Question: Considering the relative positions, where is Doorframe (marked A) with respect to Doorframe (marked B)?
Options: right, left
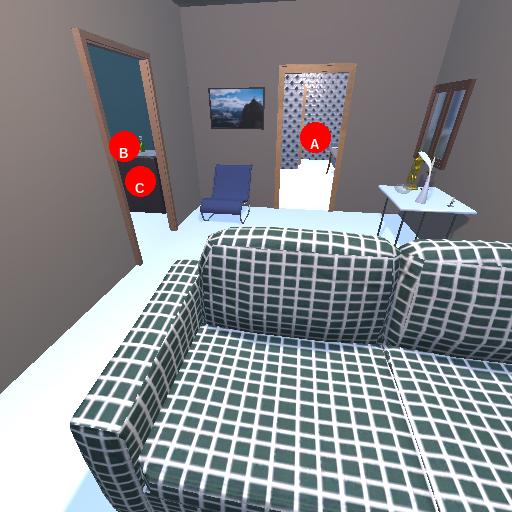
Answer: right